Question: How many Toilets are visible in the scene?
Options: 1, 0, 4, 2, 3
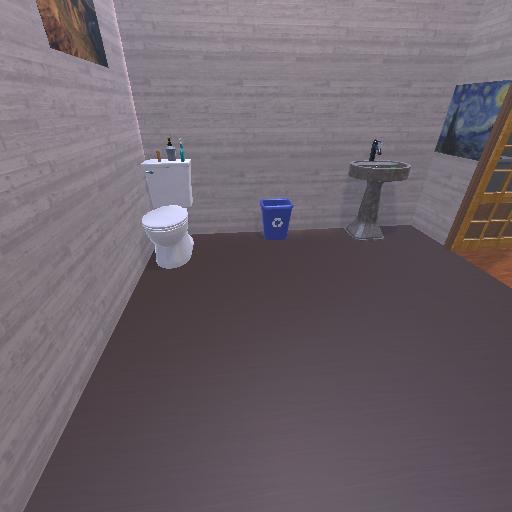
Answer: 1